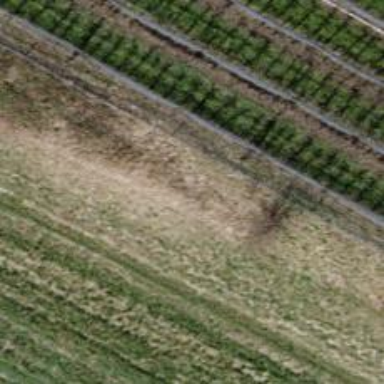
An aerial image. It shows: Hedge acting as barrier.